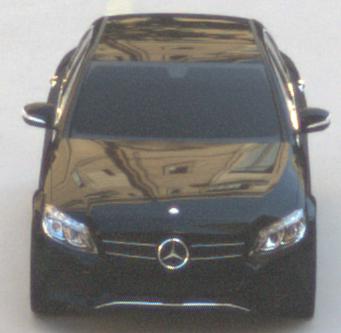
Make: Mercedes-Benz
Model: C 160
Detailed model: C-Class (205) Limousine
Model produced from: 2015/04
Model produced until: 2018/04
Doors: 4
Color: black
Road condition: dry road
Daytime: morning or afternoon
Contrast: low contrast